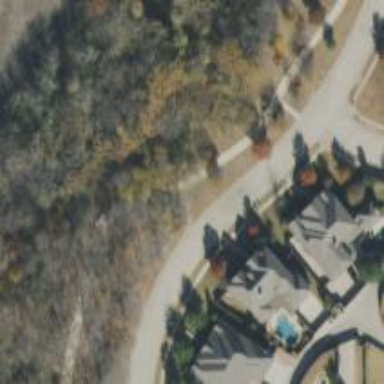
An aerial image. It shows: Residential road with sidewalk on the left.